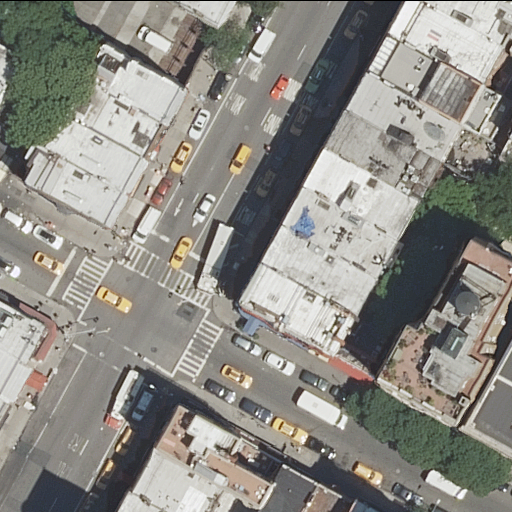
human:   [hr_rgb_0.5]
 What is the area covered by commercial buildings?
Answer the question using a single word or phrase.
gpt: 0m2

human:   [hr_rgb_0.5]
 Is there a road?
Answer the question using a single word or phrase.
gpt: yes

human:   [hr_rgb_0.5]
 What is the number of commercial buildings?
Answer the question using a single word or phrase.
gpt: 0

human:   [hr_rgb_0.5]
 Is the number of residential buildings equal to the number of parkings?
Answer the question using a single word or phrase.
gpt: no

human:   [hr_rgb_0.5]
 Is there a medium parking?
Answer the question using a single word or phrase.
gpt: no

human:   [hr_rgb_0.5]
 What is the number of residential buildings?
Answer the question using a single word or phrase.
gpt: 28

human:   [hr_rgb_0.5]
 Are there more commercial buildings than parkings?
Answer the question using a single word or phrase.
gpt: no

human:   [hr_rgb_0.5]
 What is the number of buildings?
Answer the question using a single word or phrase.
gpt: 28

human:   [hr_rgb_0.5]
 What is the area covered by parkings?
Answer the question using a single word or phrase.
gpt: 733m2

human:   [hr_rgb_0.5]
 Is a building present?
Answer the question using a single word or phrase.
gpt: yes

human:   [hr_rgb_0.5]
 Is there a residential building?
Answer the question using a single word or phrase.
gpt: yes

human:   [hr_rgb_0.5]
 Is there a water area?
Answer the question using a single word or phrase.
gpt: no

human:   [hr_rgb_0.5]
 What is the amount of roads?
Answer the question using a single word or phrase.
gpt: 2

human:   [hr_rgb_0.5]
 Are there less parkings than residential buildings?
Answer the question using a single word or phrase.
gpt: yes

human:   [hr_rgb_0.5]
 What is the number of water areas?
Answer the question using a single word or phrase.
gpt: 0

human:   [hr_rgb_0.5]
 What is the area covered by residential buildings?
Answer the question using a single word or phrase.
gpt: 4549m2

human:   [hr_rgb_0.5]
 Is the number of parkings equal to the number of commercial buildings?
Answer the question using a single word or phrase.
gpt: no

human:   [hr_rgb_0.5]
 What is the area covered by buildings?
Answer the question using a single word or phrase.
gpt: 4549m2

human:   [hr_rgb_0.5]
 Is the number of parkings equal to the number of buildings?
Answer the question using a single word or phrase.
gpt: no

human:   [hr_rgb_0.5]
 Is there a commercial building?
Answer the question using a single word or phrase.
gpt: no

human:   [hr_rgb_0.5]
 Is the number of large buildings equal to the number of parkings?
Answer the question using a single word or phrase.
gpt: no

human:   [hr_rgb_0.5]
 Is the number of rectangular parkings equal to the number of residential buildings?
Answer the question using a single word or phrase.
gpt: no

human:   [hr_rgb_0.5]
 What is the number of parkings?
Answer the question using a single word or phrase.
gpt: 1

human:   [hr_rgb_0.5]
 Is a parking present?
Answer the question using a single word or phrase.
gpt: yes

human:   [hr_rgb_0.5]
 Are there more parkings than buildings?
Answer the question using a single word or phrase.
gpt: no

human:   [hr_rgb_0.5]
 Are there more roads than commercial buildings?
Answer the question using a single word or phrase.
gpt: yes

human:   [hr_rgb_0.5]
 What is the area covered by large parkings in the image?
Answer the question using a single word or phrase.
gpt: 733m2

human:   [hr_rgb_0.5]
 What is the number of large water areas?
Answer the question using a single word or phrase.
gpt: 0

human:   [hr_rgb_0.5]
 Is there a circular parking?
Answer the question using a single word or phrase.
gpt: no

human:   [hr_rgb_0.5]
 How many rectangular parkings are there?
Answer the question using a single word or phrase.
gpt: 1

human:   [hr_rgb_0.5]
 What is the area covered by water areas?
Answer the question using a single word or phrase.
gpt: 0m2

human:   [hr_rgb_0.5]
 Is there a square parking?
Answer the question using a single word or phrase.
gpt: no

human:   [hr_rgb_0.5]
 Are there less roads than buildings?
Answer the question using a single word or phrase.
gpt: yes

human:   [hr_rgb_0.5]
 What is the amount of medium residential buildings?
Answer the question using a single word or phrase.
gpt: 20

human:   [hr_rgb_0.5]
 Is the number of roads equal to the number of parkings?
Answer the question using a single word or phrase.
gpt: no

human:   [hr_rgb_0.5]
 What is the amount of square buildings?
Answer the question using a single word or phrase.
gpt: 0

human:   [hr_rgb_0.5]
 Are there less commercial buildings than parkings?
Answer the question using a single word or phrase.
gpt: yes

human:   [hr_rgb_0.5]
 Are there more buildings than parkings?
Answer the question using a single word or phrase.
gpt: yes

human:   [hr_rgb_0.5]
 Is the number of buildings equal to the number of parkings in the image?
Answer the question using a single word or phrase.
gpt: no

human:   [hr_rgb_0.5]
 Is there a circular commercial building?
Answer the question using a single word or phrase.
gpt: no

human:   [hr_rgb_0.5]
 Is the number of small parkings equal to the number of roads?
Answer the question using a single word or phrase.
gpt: no

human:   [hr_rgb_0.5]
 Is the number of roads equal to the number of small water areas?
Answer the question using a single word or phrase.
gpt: no

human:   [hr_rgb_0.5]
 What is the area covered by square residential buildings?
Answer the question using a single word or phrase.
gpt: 0m2

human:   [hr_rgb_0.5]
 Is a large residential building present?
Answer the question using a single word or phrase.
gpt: no

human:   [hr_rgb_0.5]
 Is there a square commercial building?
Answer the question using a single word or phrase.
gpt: no

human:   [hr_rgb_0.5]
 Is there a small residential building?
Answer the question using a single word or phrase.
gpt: yes

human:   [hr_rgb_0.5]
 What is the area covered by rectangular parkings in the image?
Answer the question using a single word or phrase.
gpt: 733m2

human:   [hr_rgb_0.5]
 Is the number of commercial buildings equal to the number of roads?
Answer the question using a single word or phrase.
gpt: no

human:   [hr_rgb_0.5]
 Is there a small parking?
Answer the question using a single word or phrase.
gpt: no

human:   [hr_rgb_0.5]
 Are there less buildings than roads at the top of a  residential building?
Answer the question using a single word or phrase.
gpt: no

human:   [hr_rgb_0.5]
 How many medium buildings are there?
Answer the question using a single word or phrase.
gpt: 20

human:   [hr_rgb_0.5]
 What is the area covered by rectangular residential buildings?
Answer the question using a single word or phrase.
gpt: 2824m2

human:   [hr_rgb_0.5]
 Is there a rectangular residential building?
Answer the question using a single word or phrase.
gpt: yes

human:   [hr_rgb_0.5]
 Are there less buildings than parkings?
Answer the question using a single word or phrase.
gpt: no

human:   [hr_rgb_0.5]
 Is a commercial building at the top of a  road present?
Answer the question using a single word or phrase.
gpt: no

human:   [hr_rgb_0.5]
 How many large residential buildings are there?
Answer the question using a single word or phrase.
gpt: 0

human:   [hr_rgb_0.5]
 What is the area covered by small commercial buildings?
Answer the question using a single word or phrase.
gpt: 0m2

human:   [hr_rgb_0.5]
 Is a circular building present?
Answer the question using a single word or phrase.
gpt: no

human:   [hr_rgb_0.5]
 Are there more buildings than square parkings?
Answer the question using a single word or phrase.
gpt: yes

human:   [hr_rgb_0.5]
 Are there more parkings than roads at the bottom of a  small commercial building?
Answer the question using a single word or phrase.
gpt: yes

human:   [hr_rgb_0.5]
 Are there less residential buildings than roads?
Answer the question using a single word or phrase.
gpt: no

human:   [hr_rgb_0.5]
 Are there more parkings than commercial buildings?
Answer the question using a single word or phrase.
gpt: yes

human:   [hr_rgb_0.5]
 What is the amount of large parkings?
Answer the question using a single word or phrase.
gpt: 1

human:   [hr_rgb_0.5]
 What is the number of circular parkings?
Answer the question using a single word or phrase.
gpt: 0